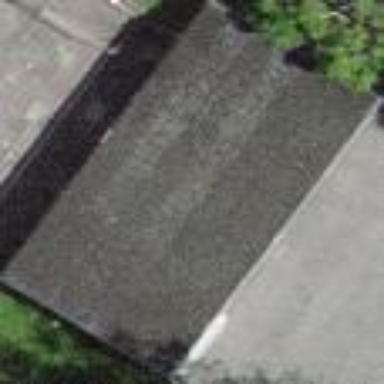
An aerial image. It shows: Garage.